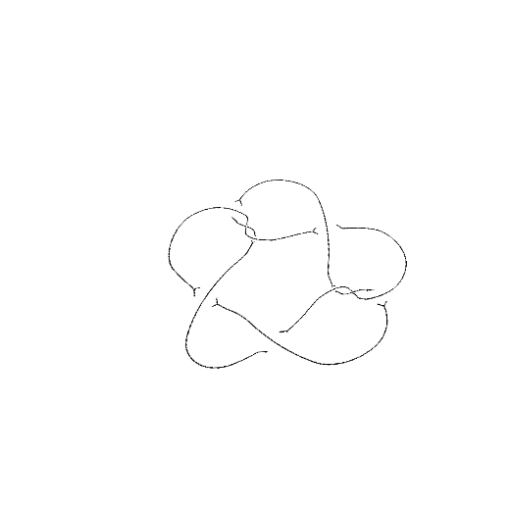
Crossing number: 9